Field crop: tomato
Growth stage: 2
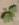
Species: solanum